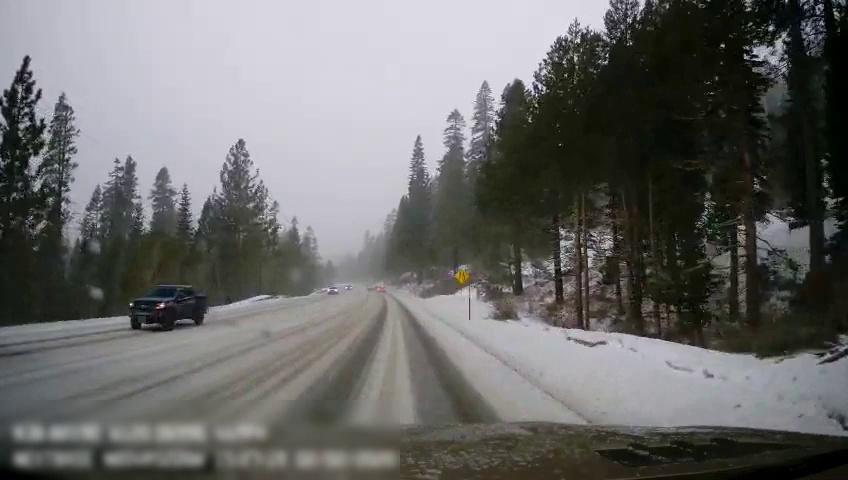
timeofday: Day
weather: Snowy
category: Drivable Space
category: Vehicles | Truck
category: Vehicles | SUV
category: Traffic | Signs